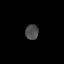
Tissue: lung
Cell type: Pericytes
Senescence score: 0.5441
Nuclear area (px): 191
Mean DAPI intensity: 77.822